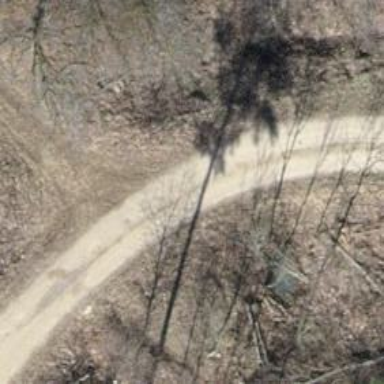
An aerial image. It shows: Gravel track road.